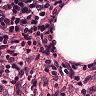
Metastatic tissue present: no